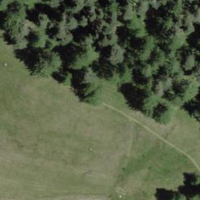
EUNIS habitat code: 26
Species observed at this site:
Saponaria ocymoides